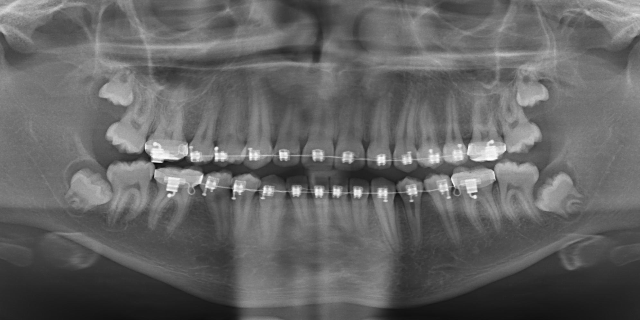
adult